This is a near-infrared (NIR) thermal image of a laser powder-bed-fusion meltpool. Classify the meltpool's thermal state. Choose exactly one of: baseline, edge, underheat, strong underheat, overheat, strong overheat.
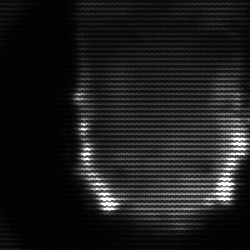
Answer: baseline